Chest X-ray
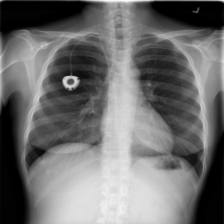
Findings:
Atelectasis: negative
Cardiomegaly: negative
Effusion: negative
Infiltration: negative
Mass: negative
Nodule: positive
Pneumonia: negative
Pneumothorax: negative
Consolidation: negative
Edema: negative
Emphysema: negative
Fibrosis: negative
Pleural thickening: negative
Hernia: negative